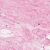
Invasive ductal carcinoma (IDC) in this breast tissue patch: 0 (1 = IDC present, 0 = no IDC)